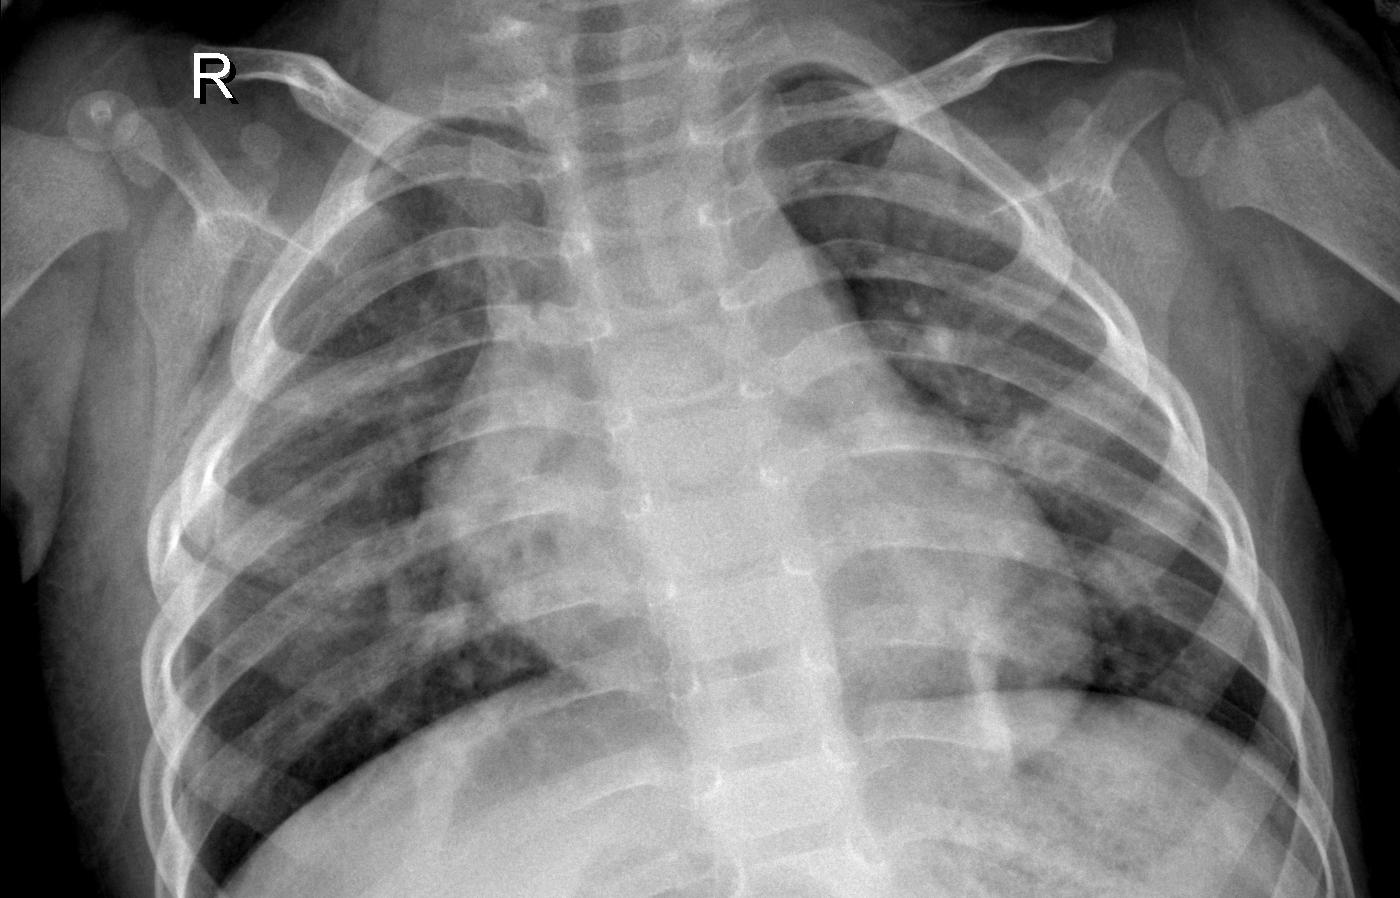
Diagnosis: PNEUMONIA